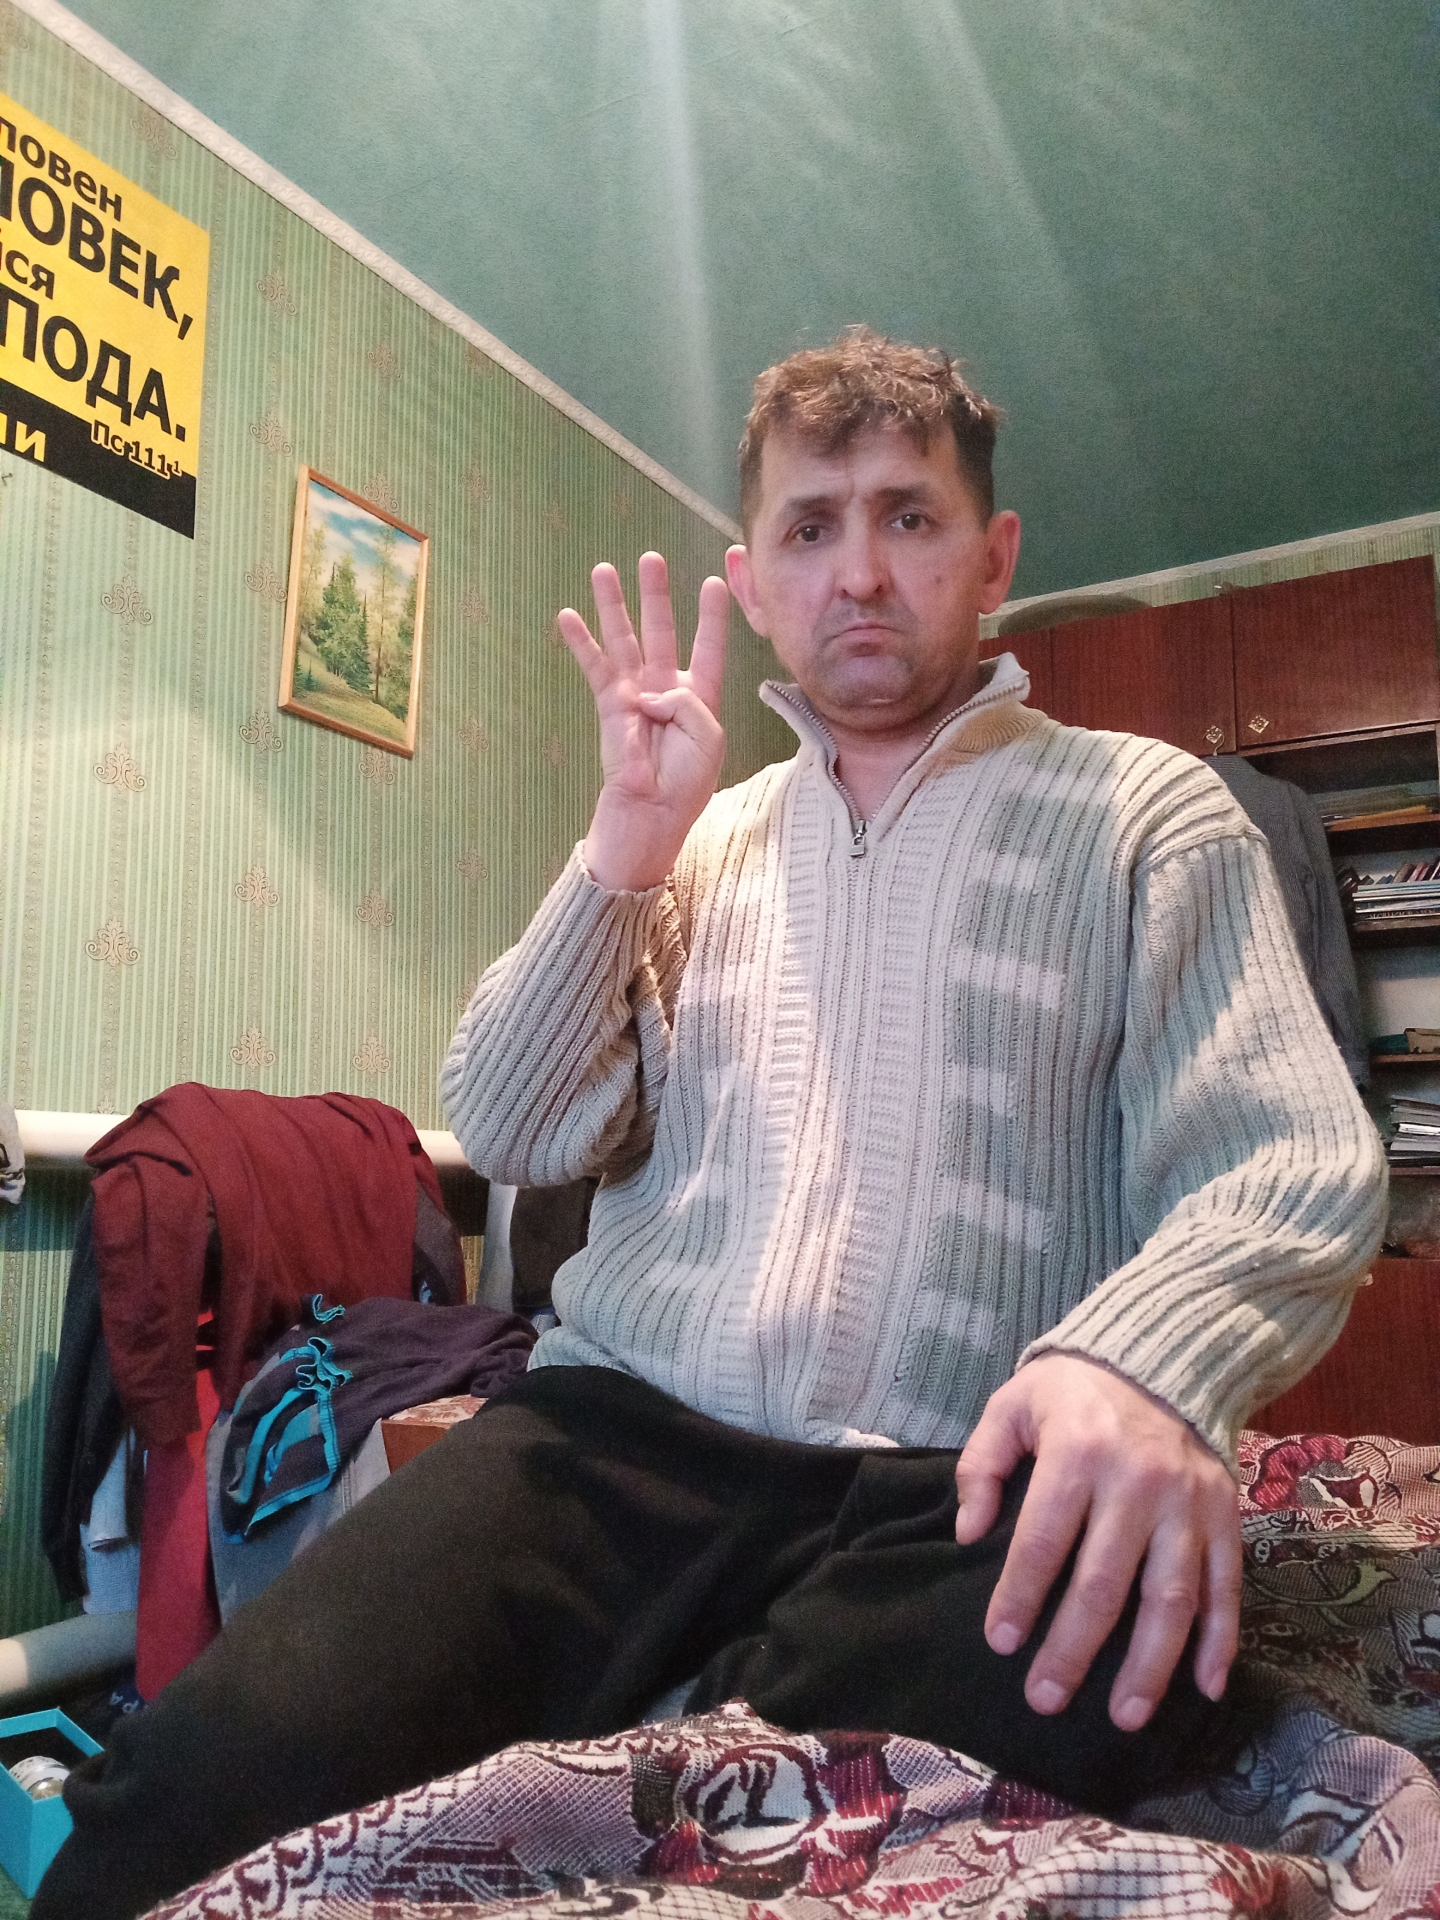
Label: noise